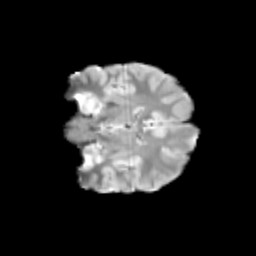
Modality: T2w
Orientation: coronal
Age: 11
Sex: male
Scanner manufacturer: siemens
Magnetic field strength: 3 T
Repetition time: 3.8 s
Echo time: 0.07 s